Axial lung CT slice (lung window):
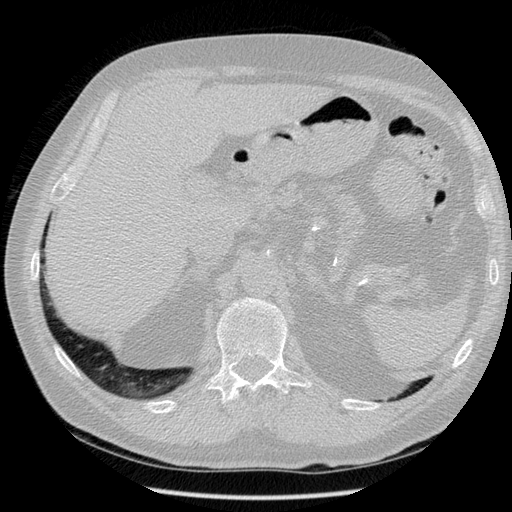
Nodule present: no